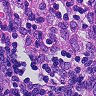
Metastatic tissue present: no